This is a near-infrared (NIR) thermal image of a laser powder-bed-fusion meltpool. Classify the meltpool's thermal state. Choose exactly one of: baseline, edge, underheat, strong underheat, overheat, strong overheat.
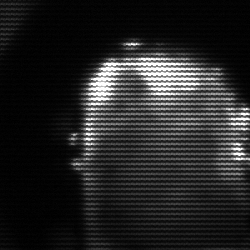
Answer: baseline